Interaction volume radius: 5 \u00c5
Interaction volume height: 30 \u00c5
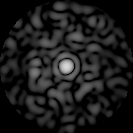
Disorder parameter: 0.8264